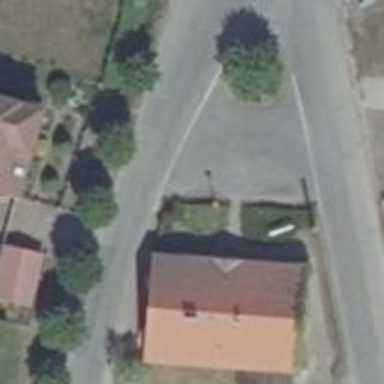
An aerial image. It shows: Residential road with asphalt surface.